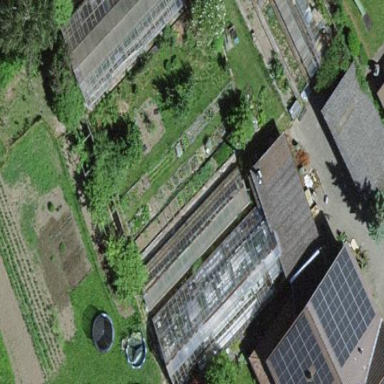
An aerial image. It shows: Greenhouse.